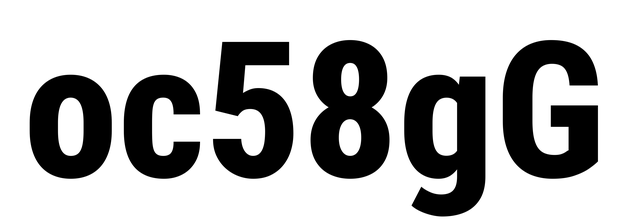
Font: Roboto_Condensed_ExtraBold